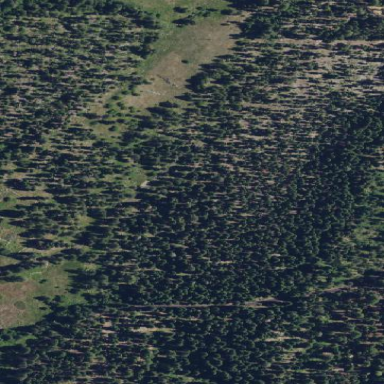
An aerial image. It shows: Evergreen woodland with needle-leaved trees.